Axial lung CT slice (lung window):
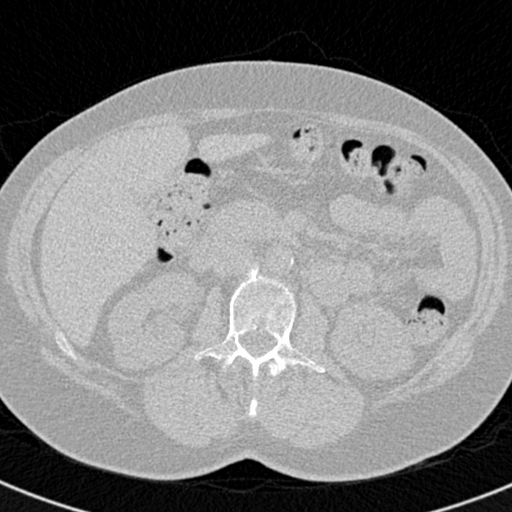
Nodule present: no